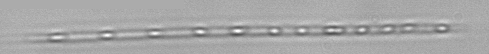
Label: Rhizosolenia